Aerial crown-view tile of a tropical tree (Barro Colorado Island, Panama), acquired 20240918:
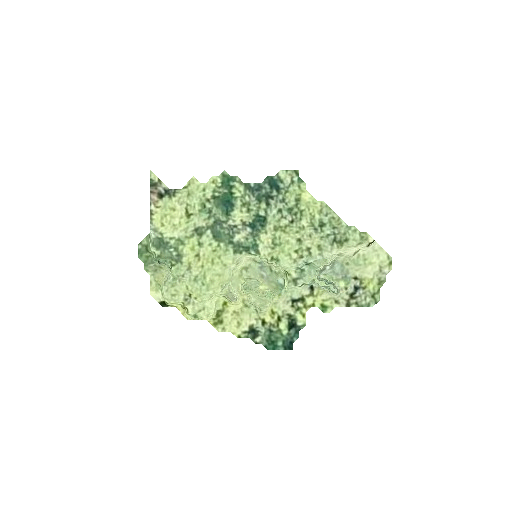
Species: Jacaranda copaia
GBIF accepted scientific name: Jacaranda copaia
Crown area: 47.839 m²